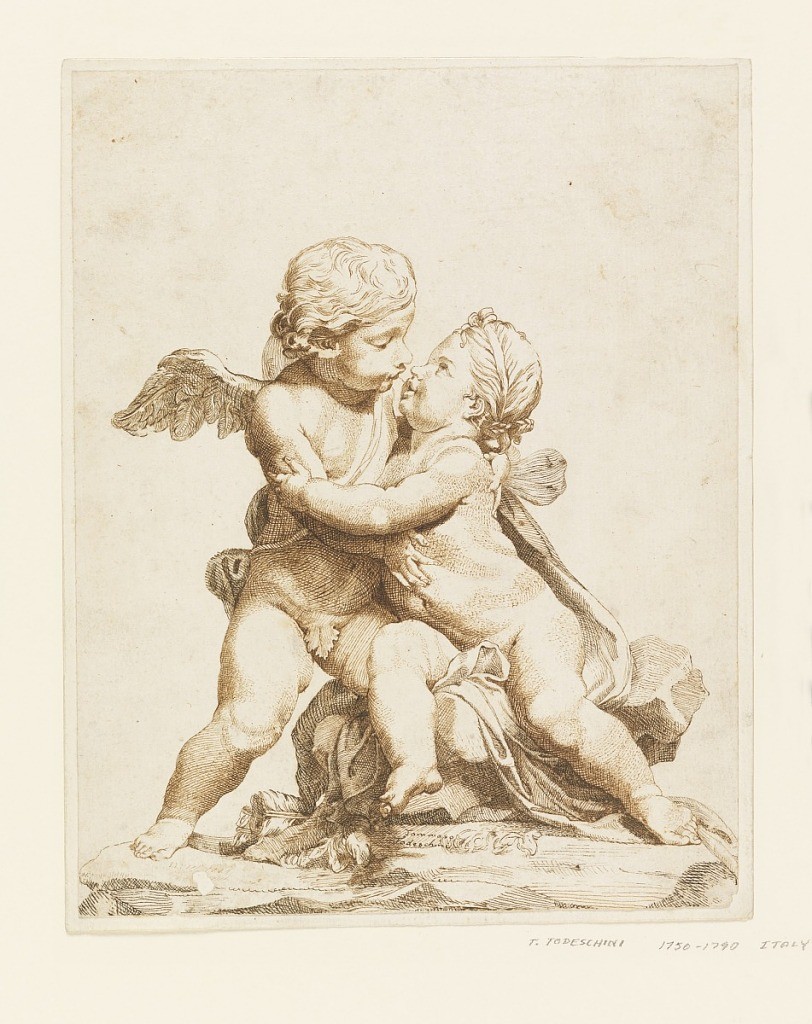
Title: Two Cupids Kissing
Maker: Tommaso Todeschini, Italian
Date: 1750–90
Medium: Pen and brown, black ink on white laid paper, mounted on heavy white laid paper
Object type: Drawing
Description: A male and female cupid in the form of a sculpted group. The female sits upon a stone on which the male cupid kneels on his left leg.